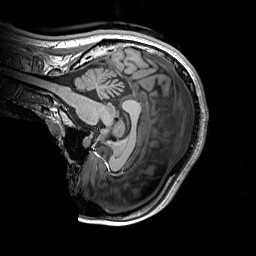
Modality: T1w
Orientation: sagittal
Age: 20
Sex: female
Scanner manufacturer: siemens
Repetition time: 2.2 s
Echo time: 0.00244 s